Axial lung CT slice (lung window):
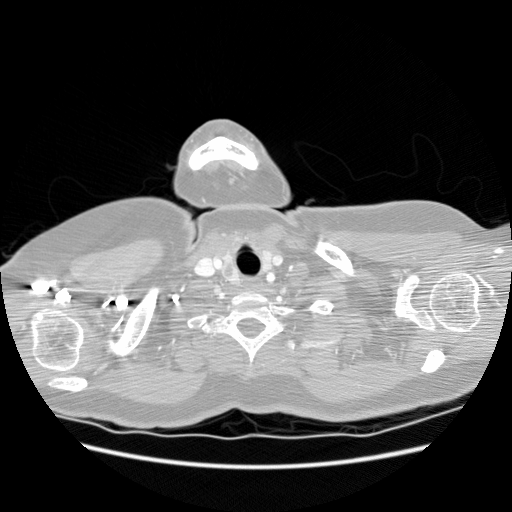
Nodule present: no